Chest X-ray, AP view. Patient: 26 years old, sex M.
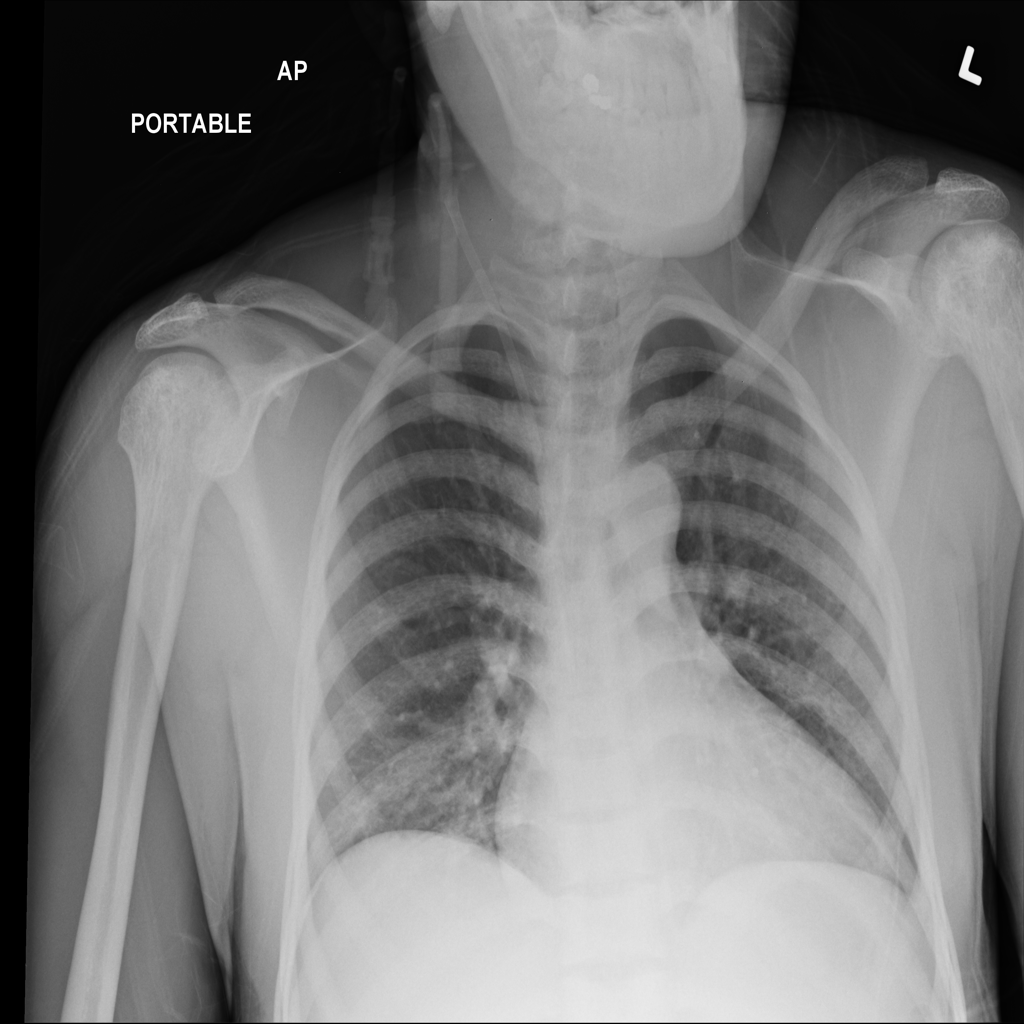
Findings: No Finding